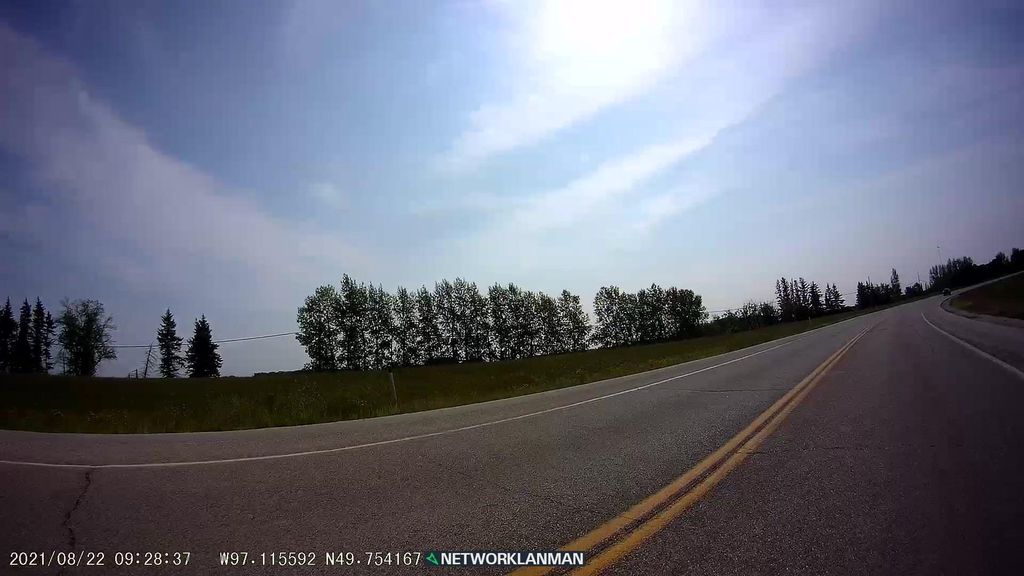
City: winnipeg